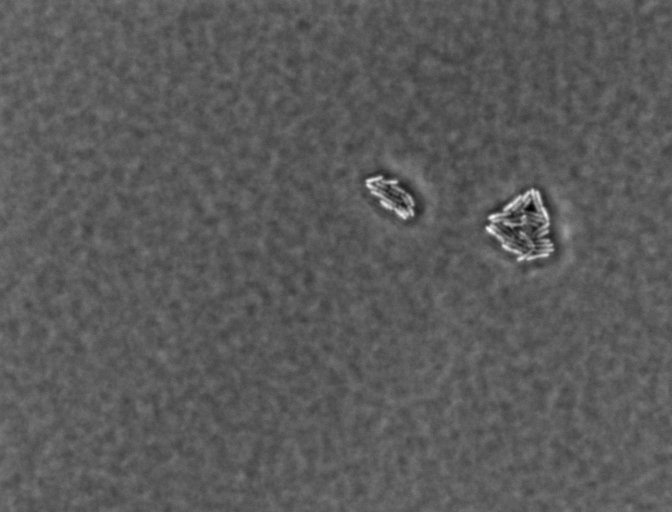
Salmonella enterica Typhimurium